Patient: sex M, age 55
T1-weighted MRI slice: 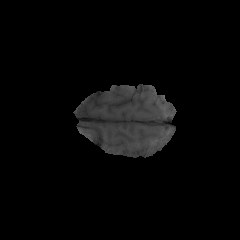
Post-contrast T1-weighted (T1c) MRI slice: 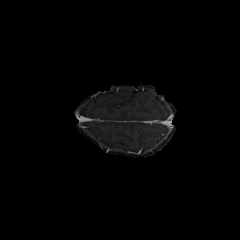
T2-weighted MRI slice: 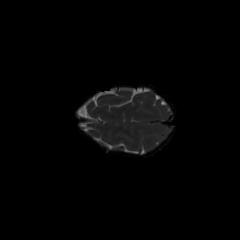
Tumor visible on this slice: no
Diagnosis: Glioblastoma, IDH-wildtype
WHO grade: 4